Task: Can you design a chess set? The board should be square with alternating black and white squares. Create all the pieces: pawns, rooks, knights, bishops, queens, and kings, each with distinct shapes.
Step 2469:
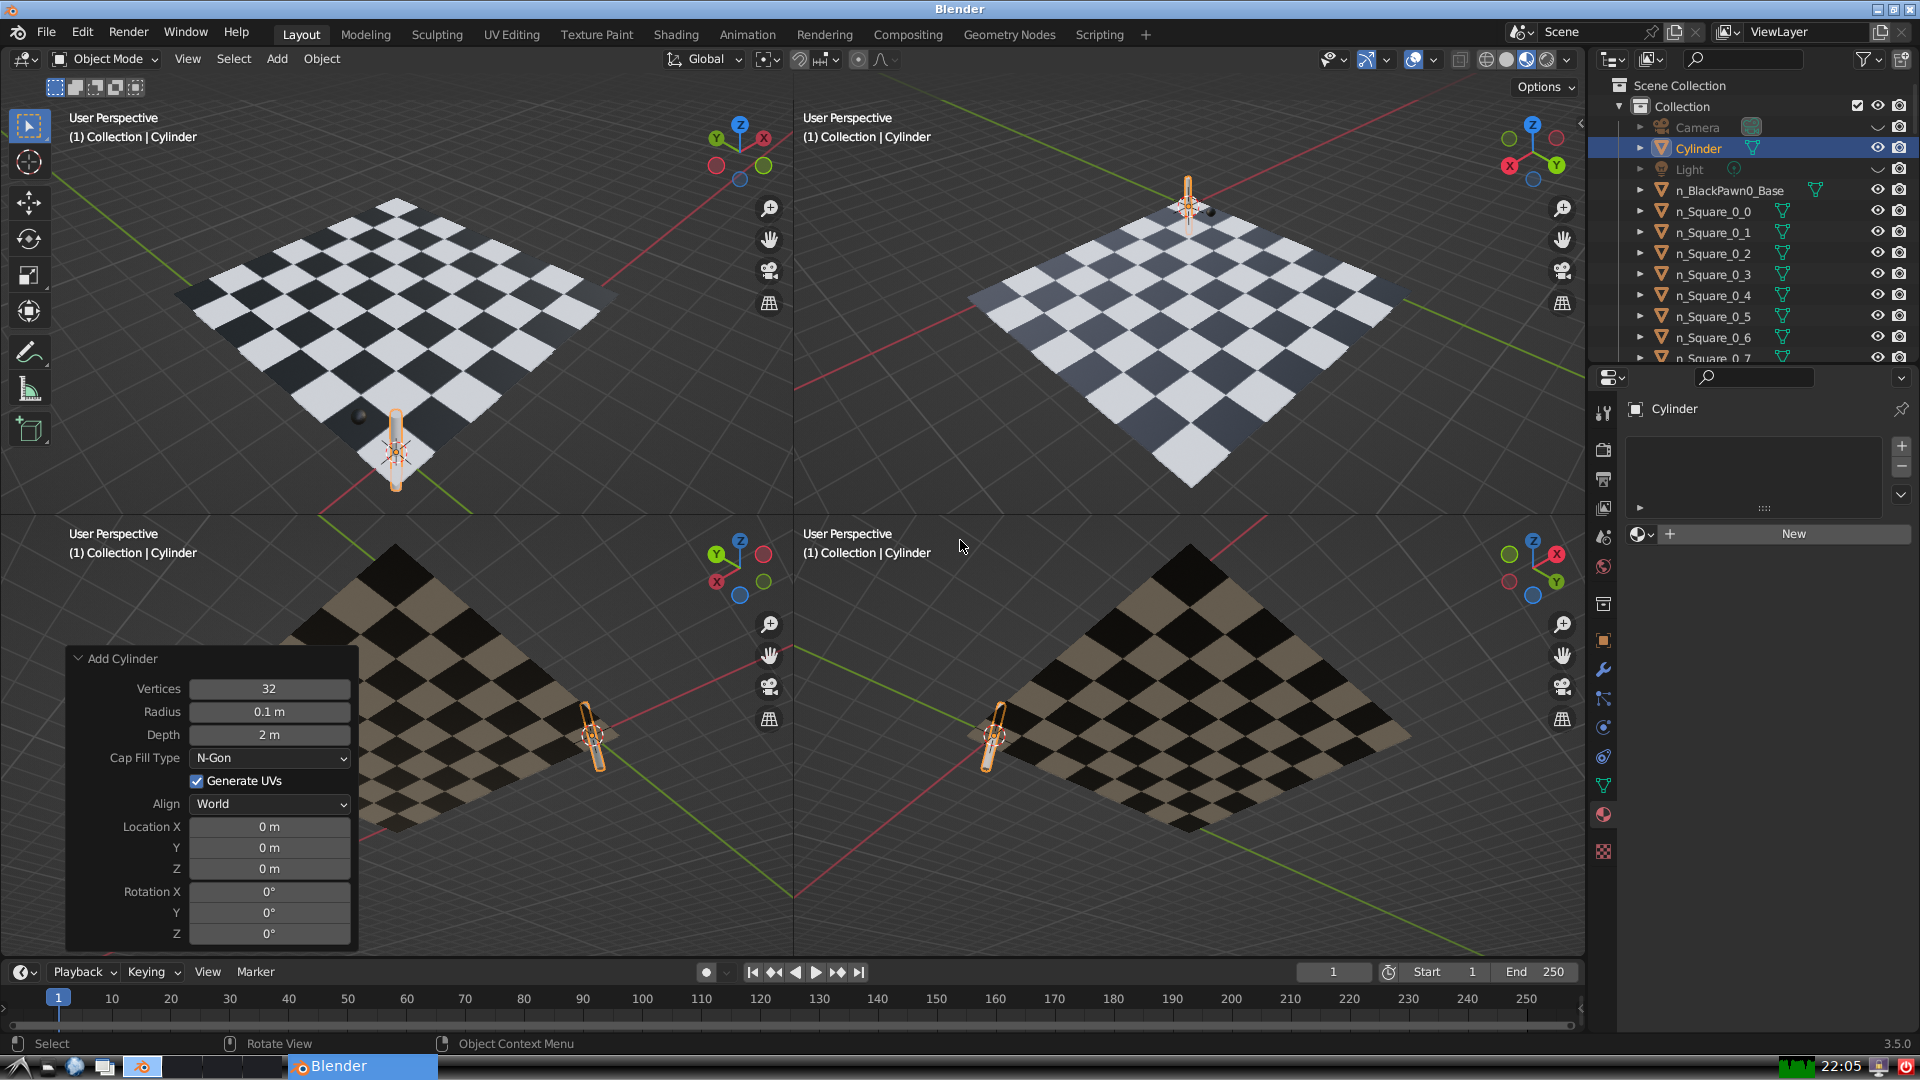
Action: {"mouse_move": [270, 731]}